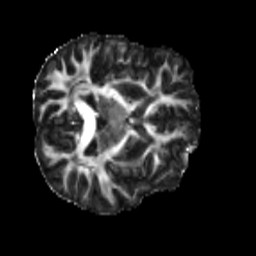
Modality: FA
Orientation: axial
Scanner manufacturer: siemens
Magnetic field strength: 3 T
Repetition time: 4 s
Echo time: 0.0594 s